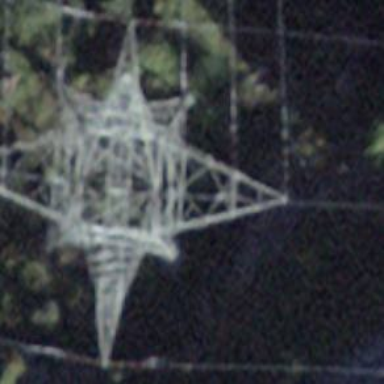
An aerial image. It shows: Power line in the image.